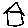
Label: house